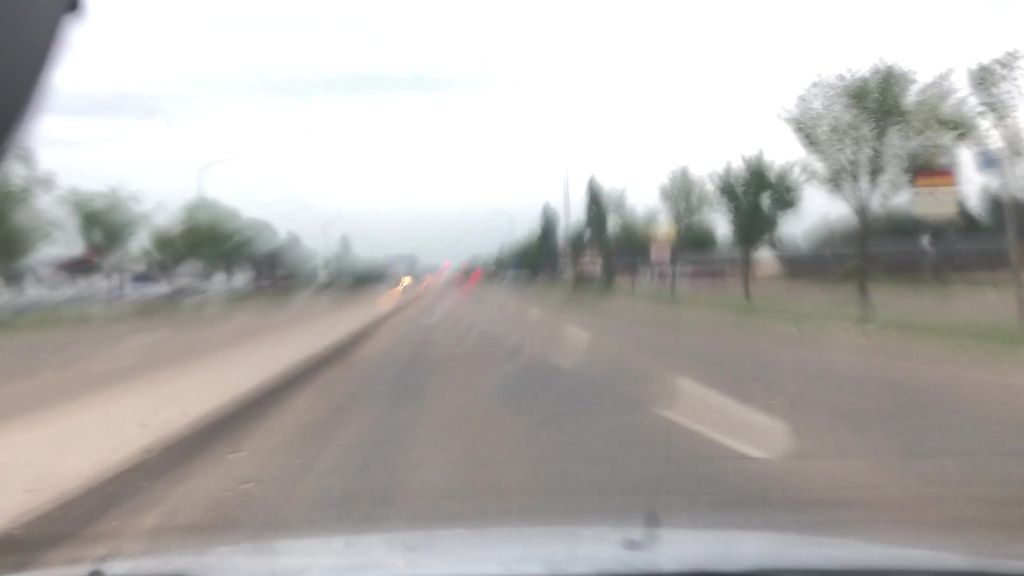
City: edmonton